Question: I have the following table
'''
import pandas as pd
full_data=pd.read_csv('candy-data.csv')
full_data.head(5)
'''
Giving me this
I am now attempting to create a table that lists the mean winpercent value of each column from chocolate to pluribus for which I attempted to do a double for-loop. It looks as follows:
'''
categories=["chocolate", "fruity", "caramel", "peanutyalmondy","nougat","crispedricewaver","hard","bar","pluribus"]
def Value(valuename):
for i in range(len(categories)):
print("Average of "+str(valuename)+": "+round(statistics.mean(full_data[full_data[valuename]==1].iloc[:,-1])))
for m in categories:
Value(m)
'''
As you can see, I am attempting to let each element of the categories list run through the entire process (i.e. break down full_data dataframe to where the value of the element equals to 1, take the last column where winpercent is, return the winpercent means of this list and insert/return the sentence "Average of ELEMENT: WINPERCENT_MEAN_ELEMENT).
However, running this code leads to result at all. Can anyone please explain to me what I did wrong and/or how to properly set up my code?
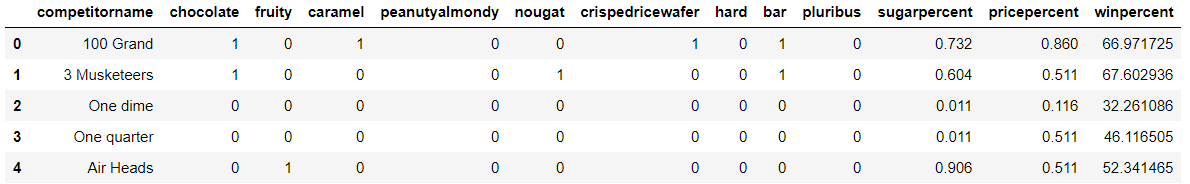
Answer: You can try this:
'''
import numpy as np
categories=["chocolate", "fruity", "caramel", "peanutyalmondy","nougat","crispedricewaver","hard","bar","pluribus"]
d={i: np.mean(full_data[full_data[i]==1]['winpercent']) for i in categories}
'''